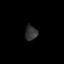
Tissue: prostate
Cell type: Epithelial cells
Senescence score: 0.2921
Nuclear area (px): 181
Mean DAPI intensity: 50.171